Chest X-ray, PA view. Patient: 47 years old, sex F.
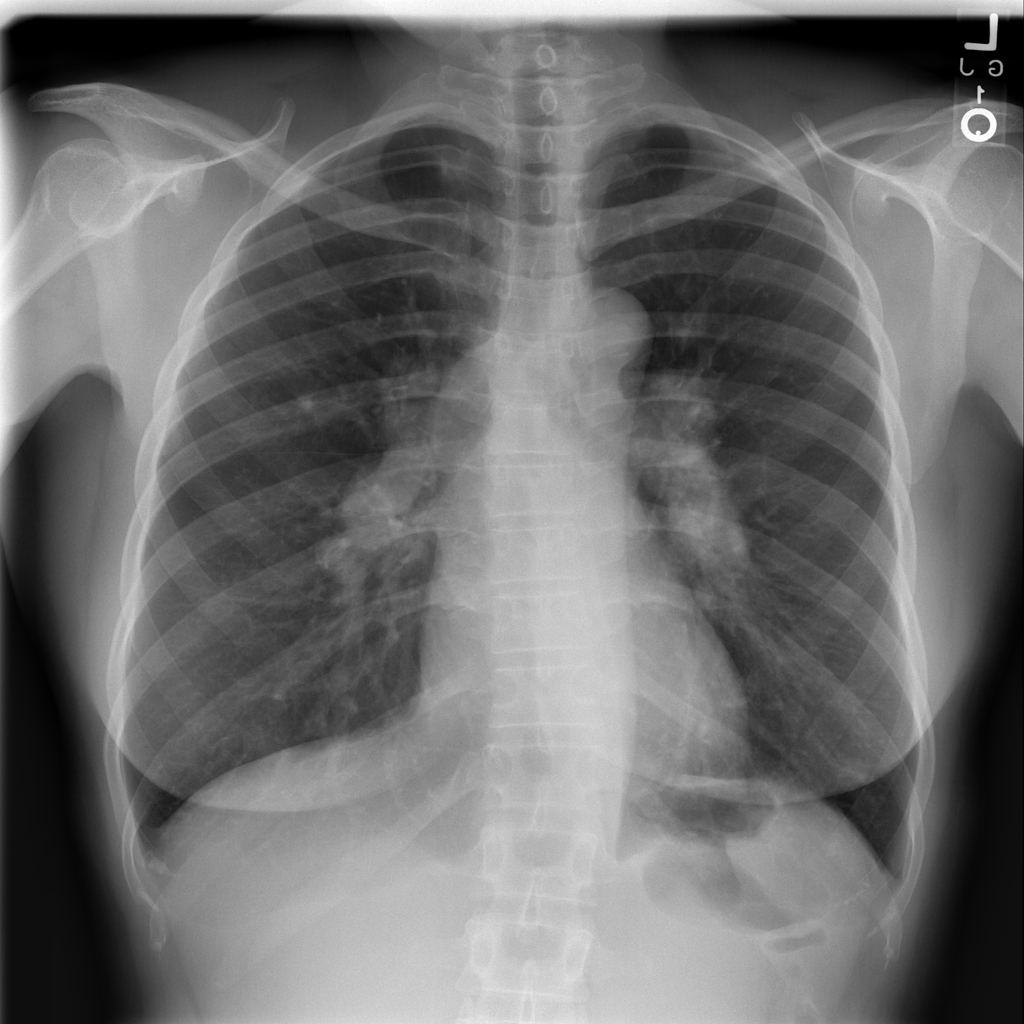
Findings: No Finding